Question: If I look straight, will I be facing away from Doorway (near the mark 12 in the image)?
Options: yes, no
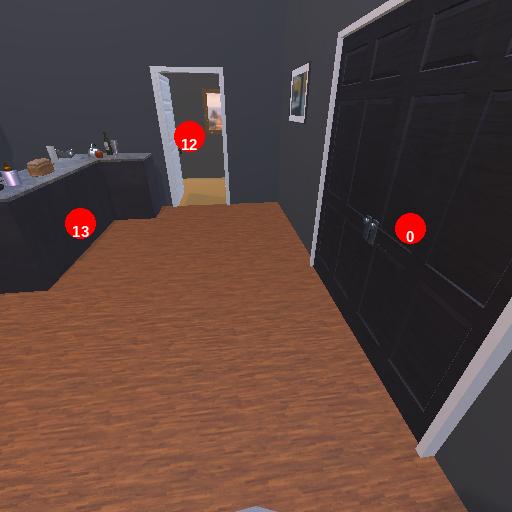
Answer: yes